Question: I have been trying to implement using ggplot2 and gganimate as described in the Article available at <URL>.
My challenge is in the second plot (ebola_plot_sub) which is obtained by combining the ebola dataset and the shp information by using the below codes as described in the article. The plot I'm getting has a lot of lines crossing each other different from what is presented in the original writing, (ie. totally distorting country map margins).
(Note: the animation part for the entire dataset is a bit tricky because of the changes in the package but can forget about it for know).

'''
ebola <- read.csv("ebola.csv")
ebola <- gather(ebola,key="date",value="cases",-admin2Name) ##convert to long format
ebola_data <- merge(SL.df,ebola,by="admin2Name")
## Subset the ebola data to plot just one week
ebola_data_sub <- ebola_data[ebola_data$date.y=="X.2014.W51.",]
#ebola_data_sub <- ebola_data[ebola_data$date.x=="X.2014.W51.",] #if the above code fails try this one
## create ggplot object ##
ebola_plot_sub <- ggplot(data = ebola_data_sub, aes(x = long, y = lat, group=group)) +
geom_polygon(aes(fill = cases),color="black") +
scale_fill_gradient(low = "#fcfbfd", high = "#2d004b") +
coord_map() + theme_minimal()
'''
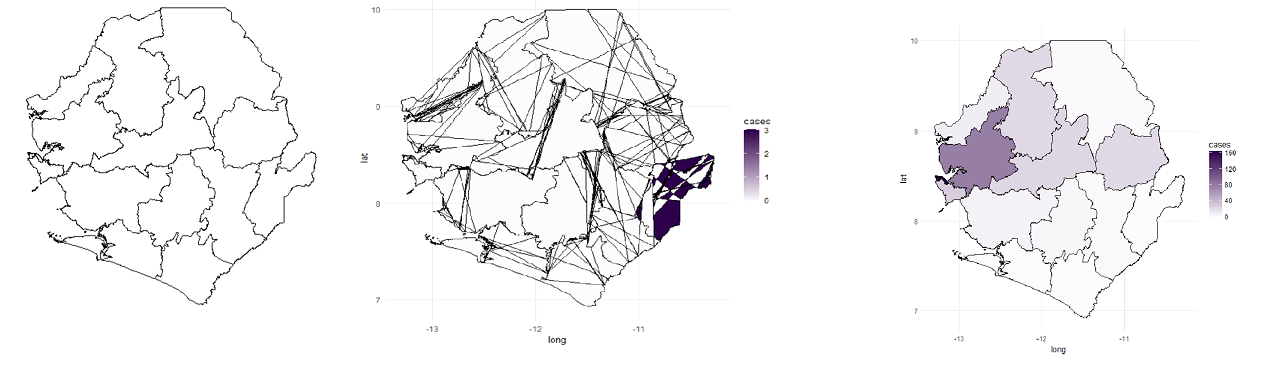
Answer: You should strive to provide all data and code so the example is completely stand alone. In your example, it's not clear how the 'SL.df' object is being created so there's a risk that what follows will be a waste of time.
I've assumed you're using the 'sf' package and I've found a suitable shape file that can be easily downloaded. I've also given a link to the 'ebola.csv' file. Hopefully this will give you enough to go on.
'''
library(tidyr)
library(rgdal)
library(ggplot2)
library(gganimate)
library(animation)
library(sp)
# Download the 8 files needed from
# https://github.com/AberdeenStudyGroup/SG-T14_ggmap_gganimate/raw/master/SG-T14-data/Sierra_leone/sle_admbnda_adm2_1m_gov_ocha.shp
# Other files apart from the one above are needed
# And change the folder where the download is
SL.df <- st_read('Sierra_leone/sle_admbnda_adm2_1m_gov_ocha.shp')
# Download this file from
# https://raw.githubusercontent.com/AberdeenStudyGroup/SG-T14_ggmap_gganimate/master/SG-T14-data/ebola.csv
# Change the folder for you
ebola <- read.csv('ebola.csv')
ebola_long <- gather(ebola, key='date', value='cases', -admin2Name)
# Merge shape and Ebola data and select one week
ebola_data <- merge(SL.df,ebola_long,by="admin2Name")
ebola_data_sub <- ebola_data[ebola_data$date.y=="X.2014.W51.",]
# Plot - this uses geom_sf
ebola_plot_sub <-
ggplot(ebola_data_sub) +
geom_sf(aes(fill=cases)) +
scale_fill_gradient(low = "#fcfbfd", high = "#2d004b") +
theme_minimal()
ebola_plot_sub
'''
<URL>